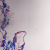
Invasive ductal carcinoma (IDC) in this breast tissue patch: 0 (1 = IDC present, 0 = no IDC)